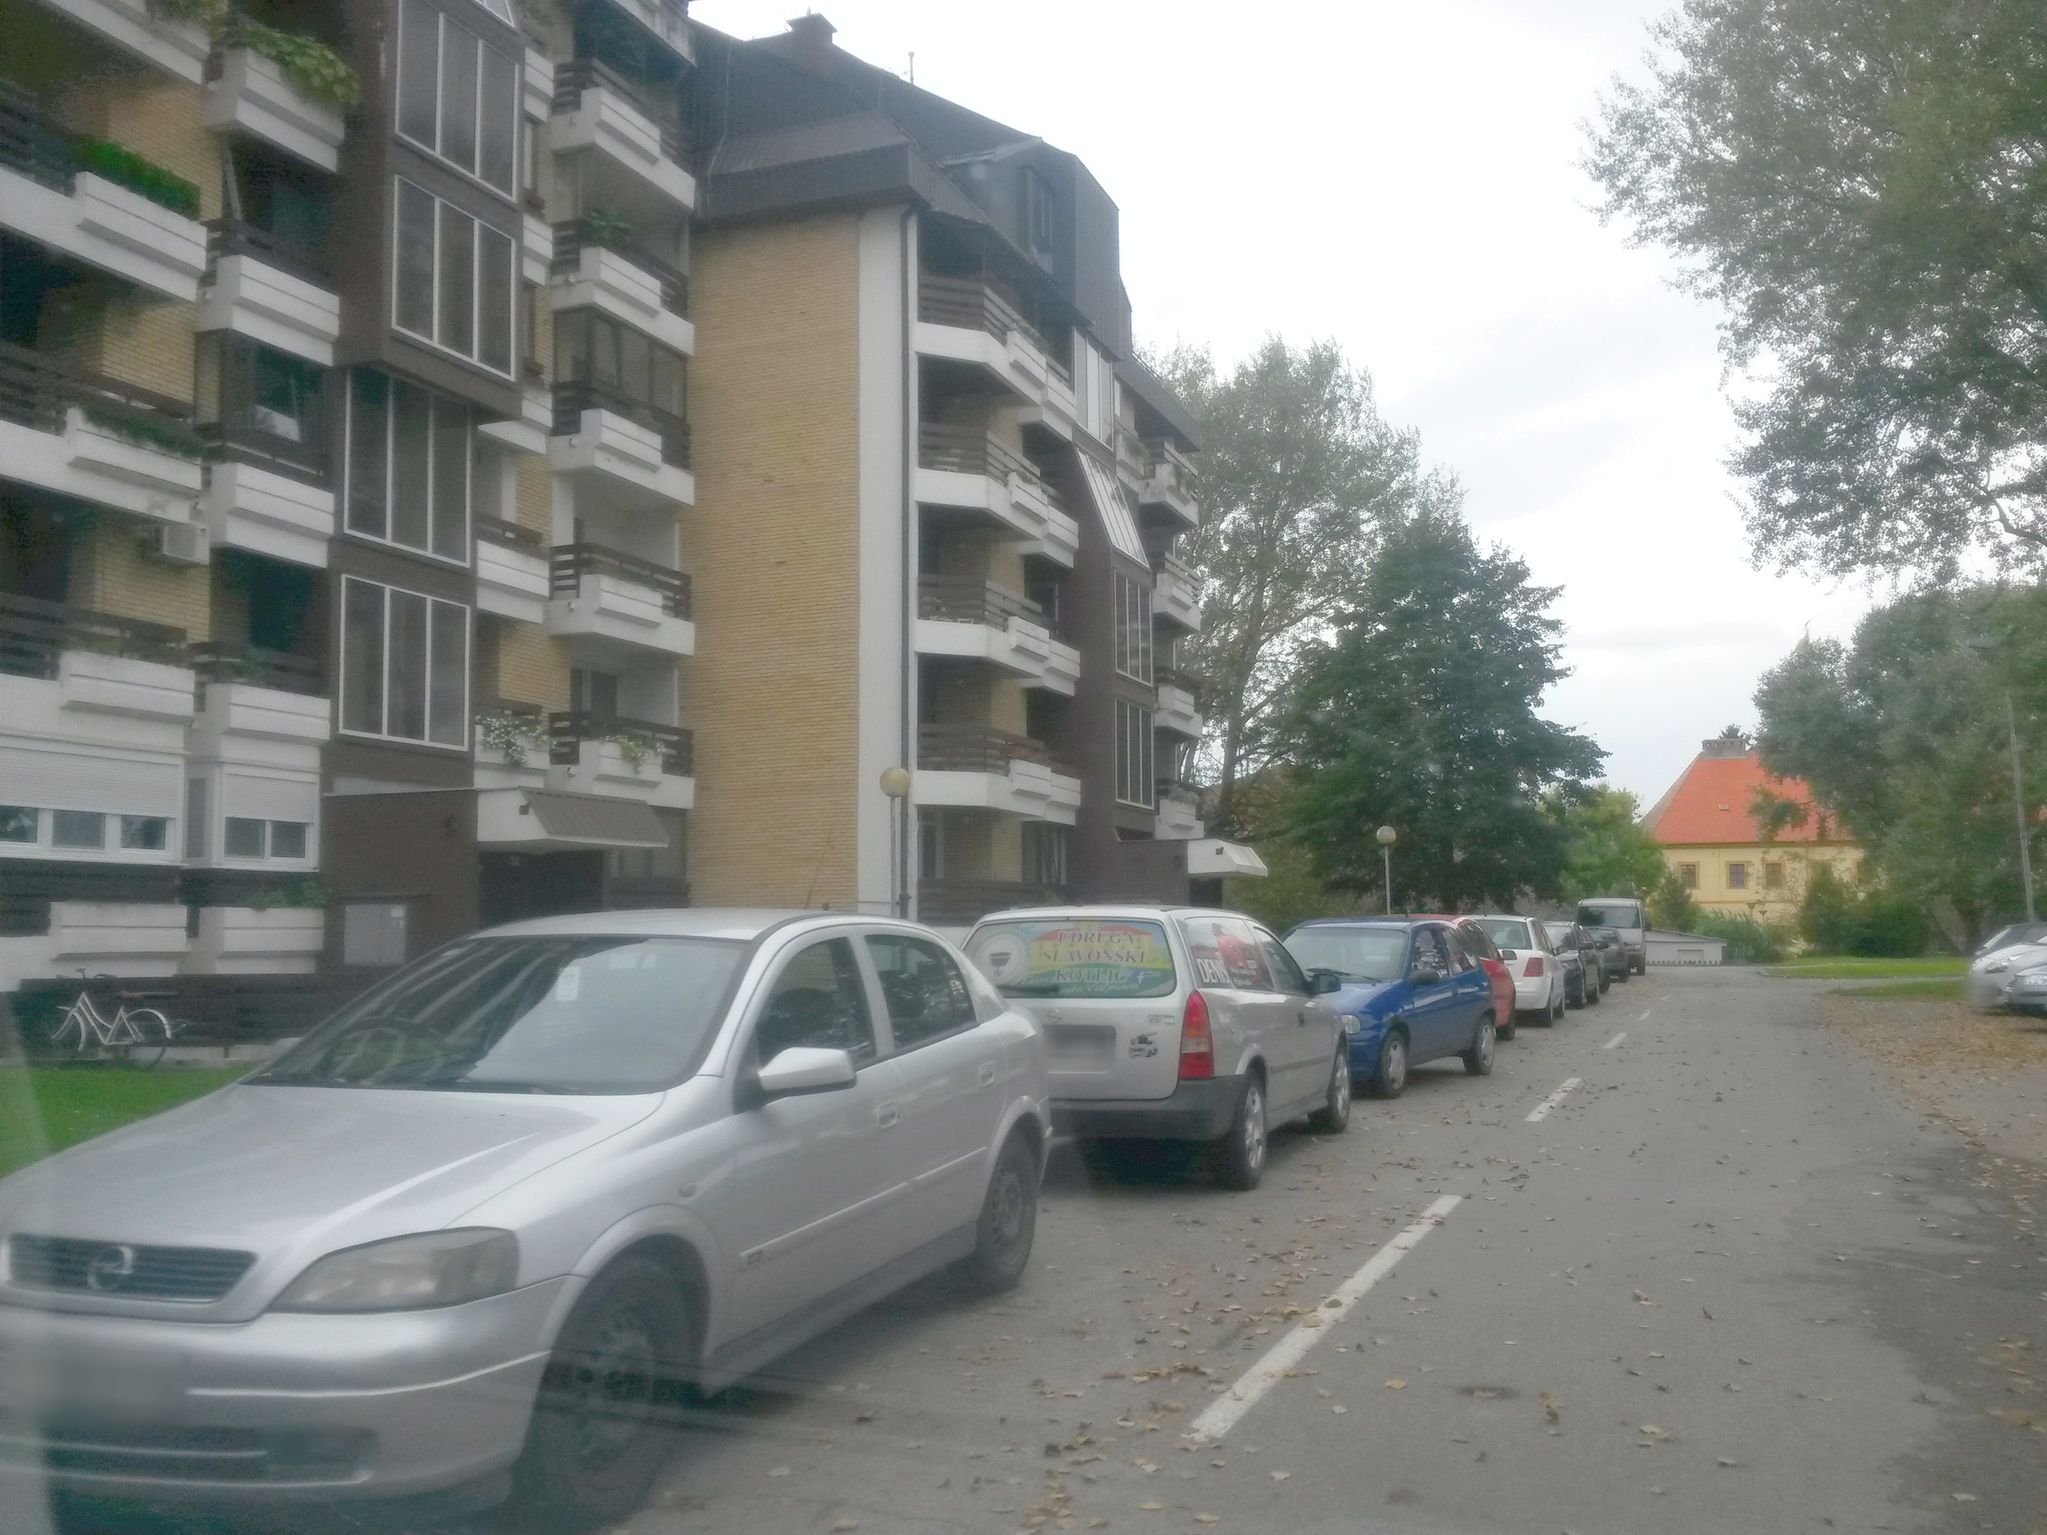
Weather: clear
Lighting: day
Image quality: good
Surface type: walking surface
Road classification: footway, service, steps
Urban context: dense urban cluster
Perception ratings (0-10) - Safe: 5.29, Lively: 8.17, Beautiful: 6.59, Boring: 3.14, Depressing: 5.61, Wealthy: 7.69